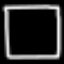
Label: square